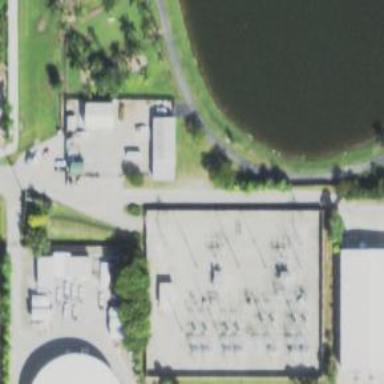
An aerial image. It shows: Switch for power supply.